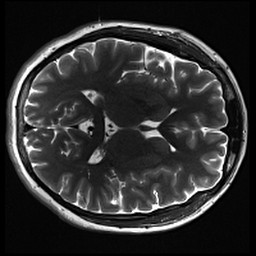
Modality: inplaneT2
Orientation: axial